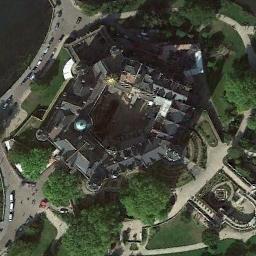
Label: palace